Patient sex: M
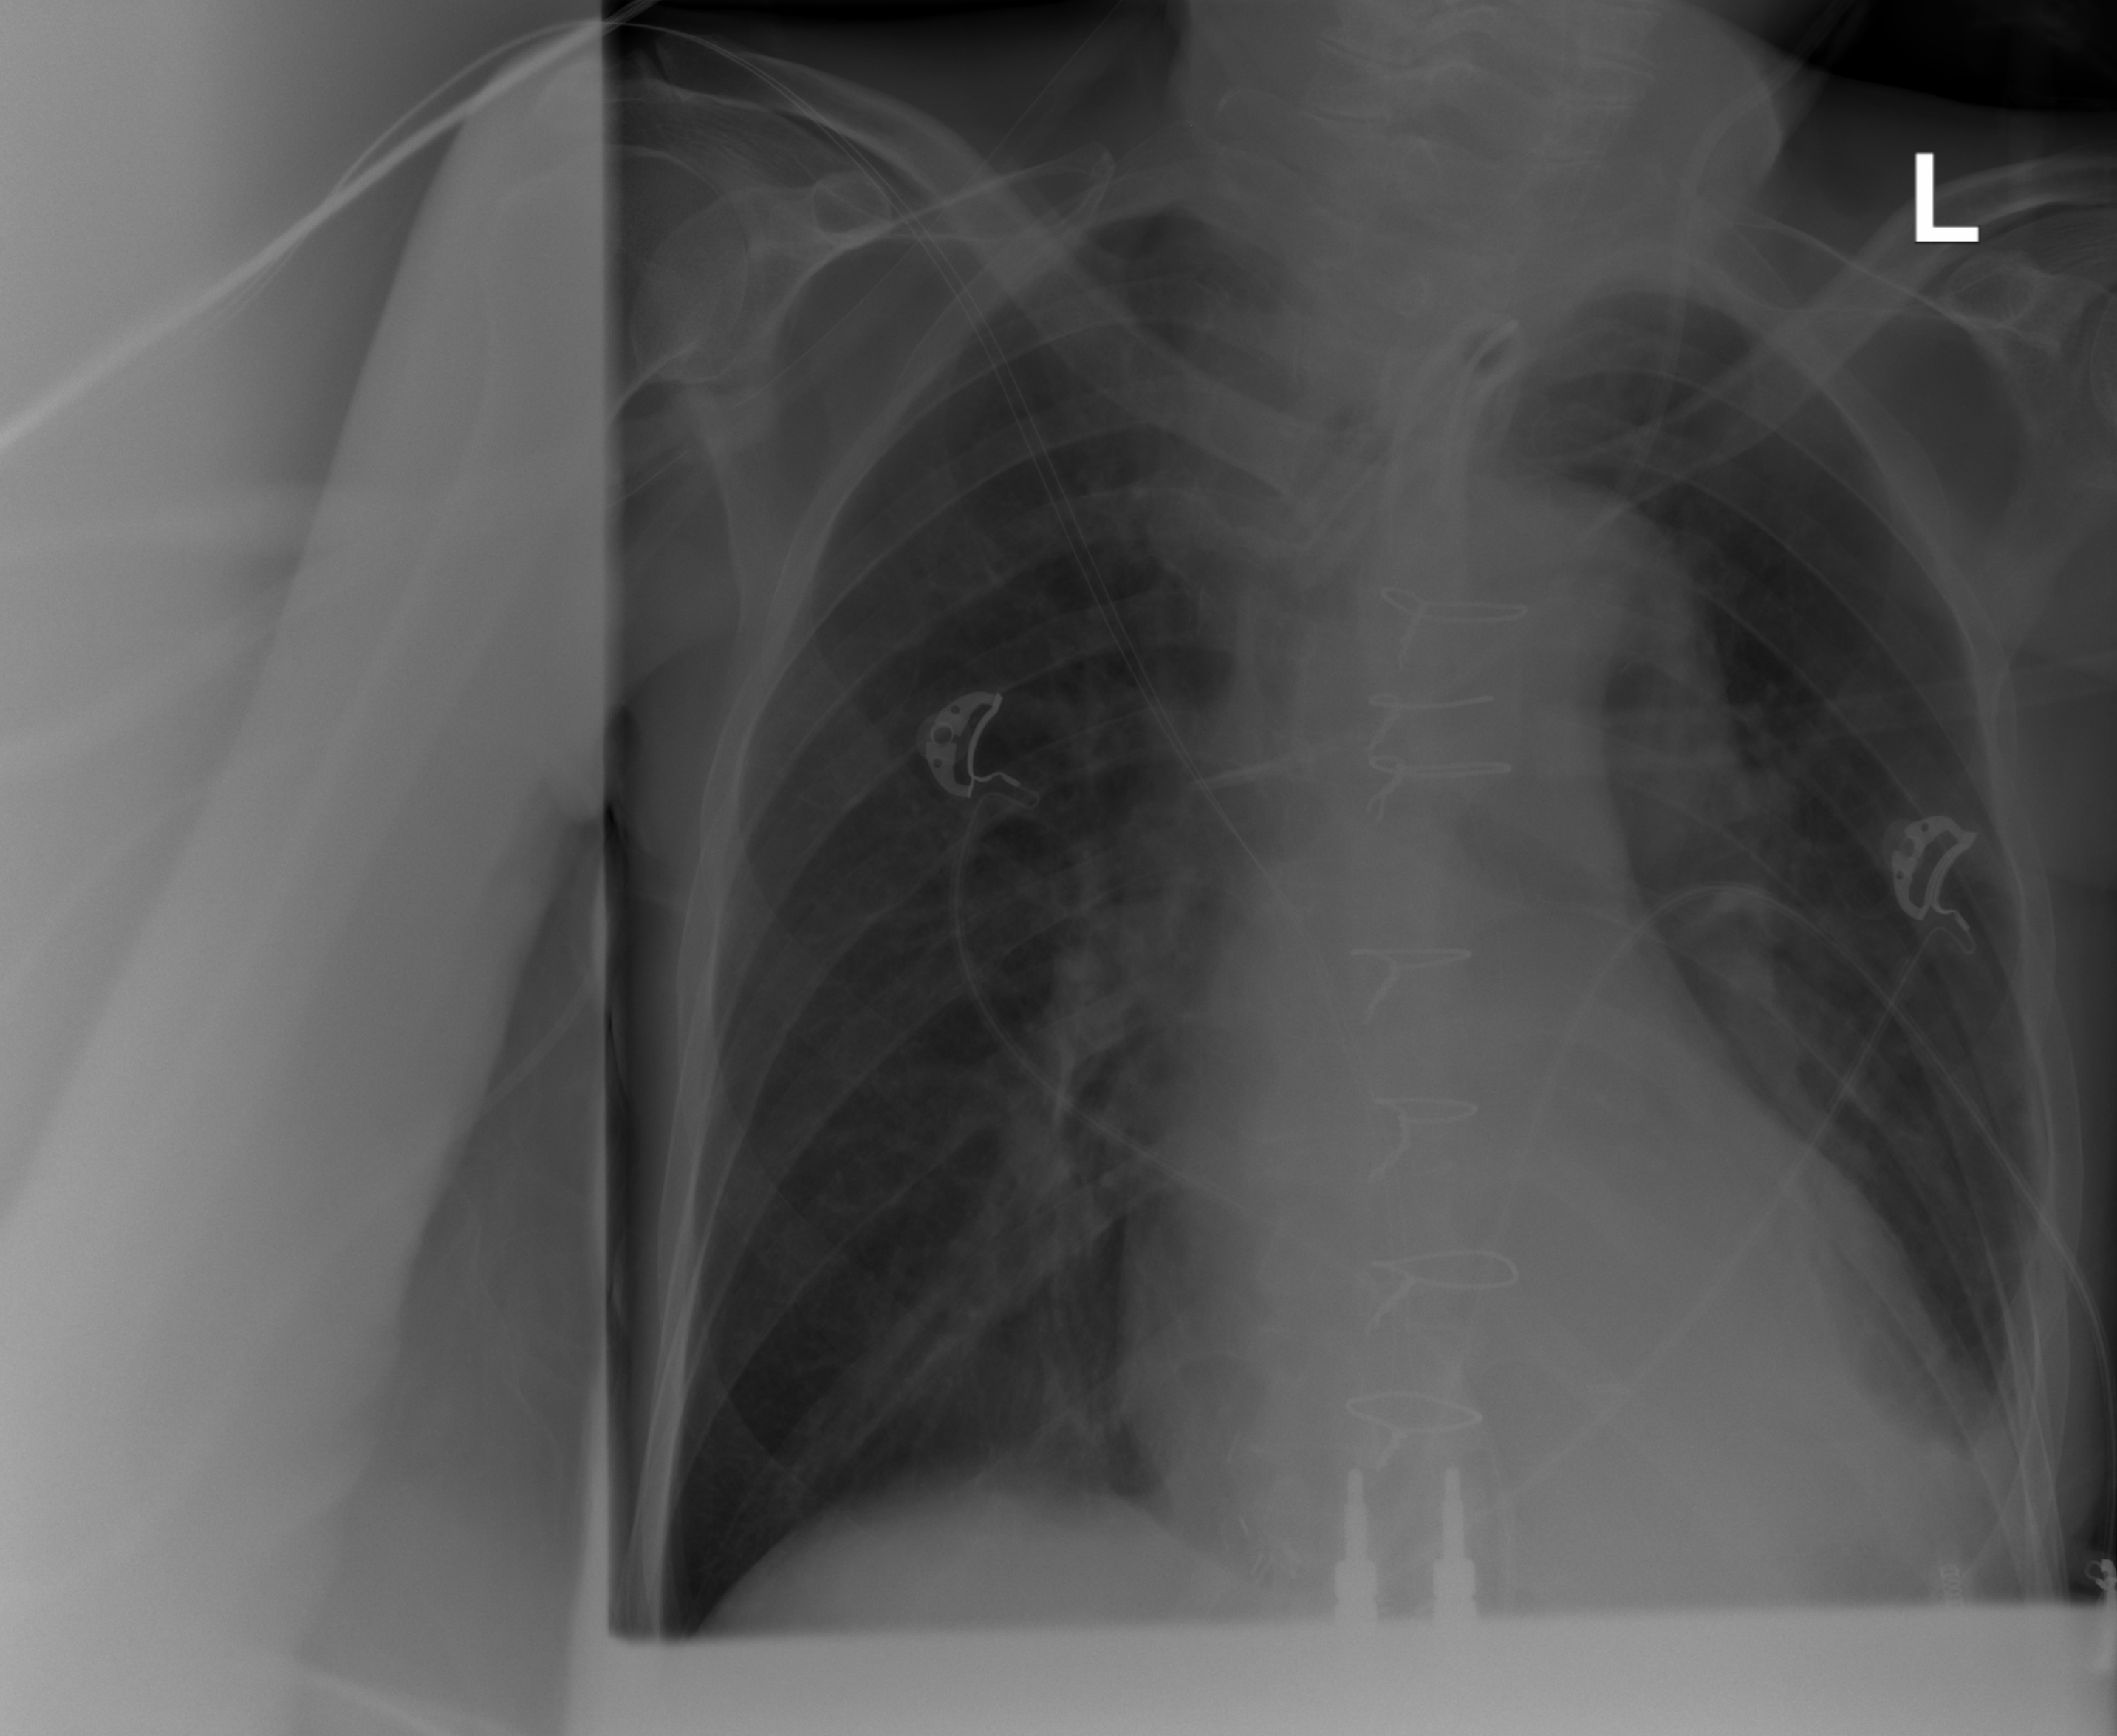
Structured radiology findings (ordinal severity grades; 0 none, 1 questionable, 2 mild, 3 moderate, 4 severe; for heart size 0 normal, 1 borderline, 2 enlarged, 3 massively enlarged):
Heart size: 2
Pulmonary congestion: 0
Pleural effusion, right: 0
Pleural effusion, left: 2
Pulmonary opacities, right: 0
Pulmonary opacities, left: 0
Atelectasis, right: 0
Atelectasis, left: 2